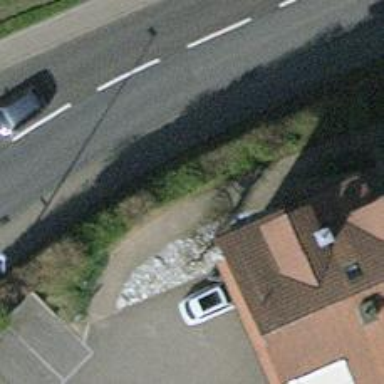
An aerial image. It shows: Path made of paving stones.